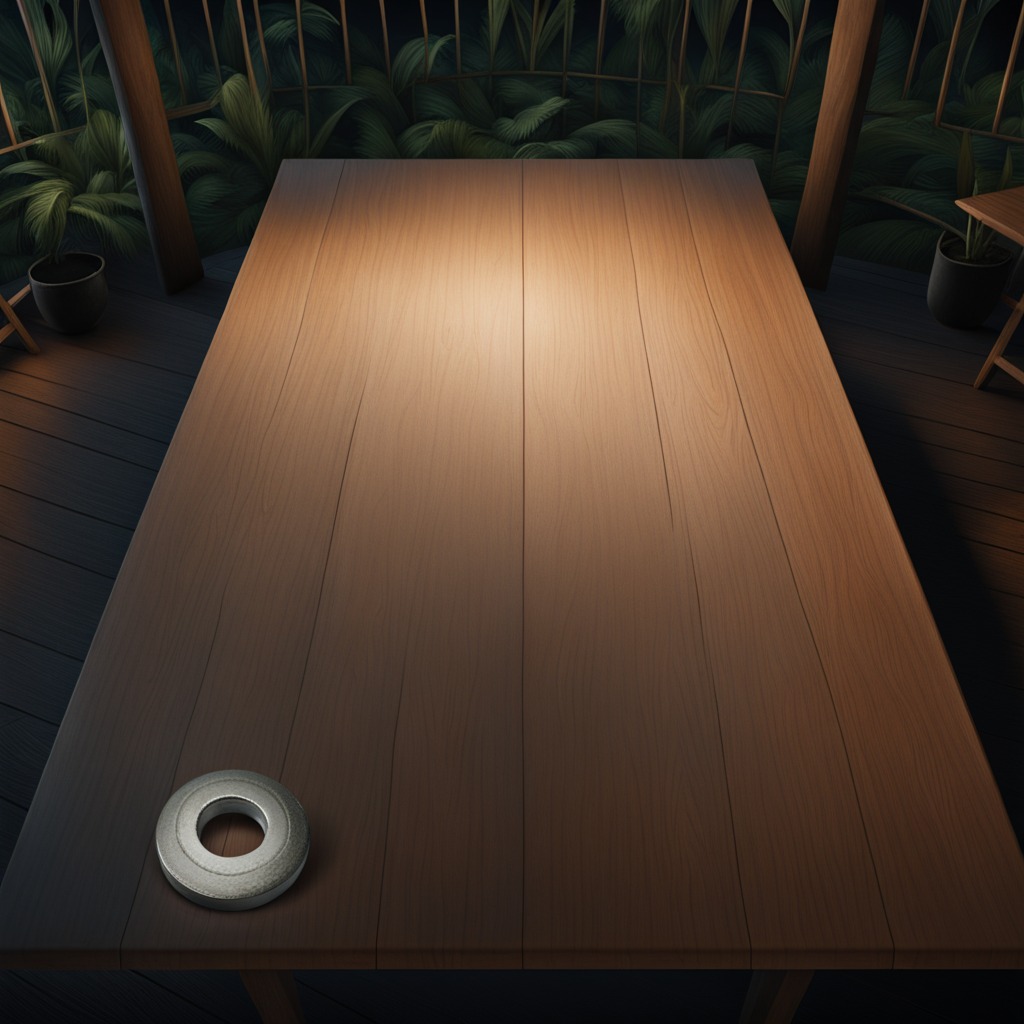
A flat metal washer is lying on a wooden table inside a jungle field workshop tent at night.